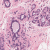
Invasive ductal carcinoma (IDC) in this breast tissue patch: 0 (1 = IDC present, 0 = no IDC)